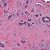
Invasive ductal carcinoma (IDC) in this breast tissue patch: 1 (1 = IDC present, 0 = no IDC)